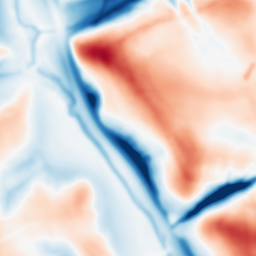
Category: multiscale
Decomposition family: dog
Decomposition parameters: sigma_low: 2
sigma_high: 20
Upsampling method: bicubic
Upsampling parameters: scale: 8
Upsampling scale: 8